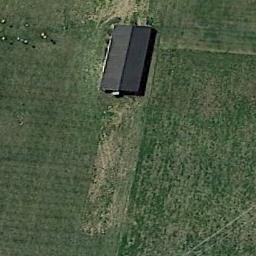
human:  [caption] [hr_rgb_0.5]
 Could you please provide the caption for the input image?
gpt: The sparse residential is surrounded by grass .

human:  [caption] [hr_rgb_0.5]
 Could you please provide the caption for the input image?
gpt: A grey house in a sparse residential area surrounded by farmland .

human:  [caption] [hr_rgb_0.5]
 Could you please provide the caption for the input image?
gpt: Here is a gorgeous home with a trail behind and a row of trees in front .

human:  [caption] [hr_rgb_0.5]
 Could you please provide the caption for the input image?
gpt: The sparse residential is on the grass .

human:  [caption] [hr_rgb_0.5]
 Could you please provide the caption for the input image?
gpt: A sparse residential area with a black building on the green meadow .